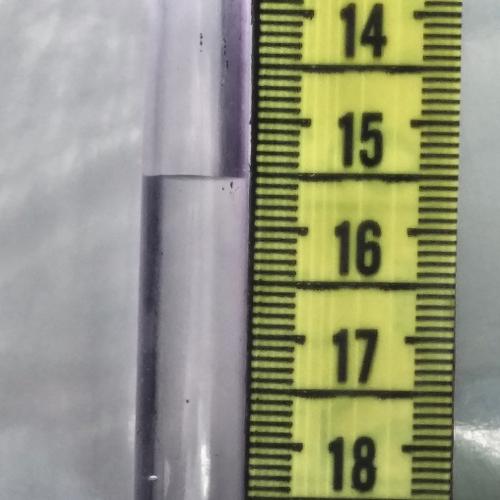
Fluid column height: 15.5 cm